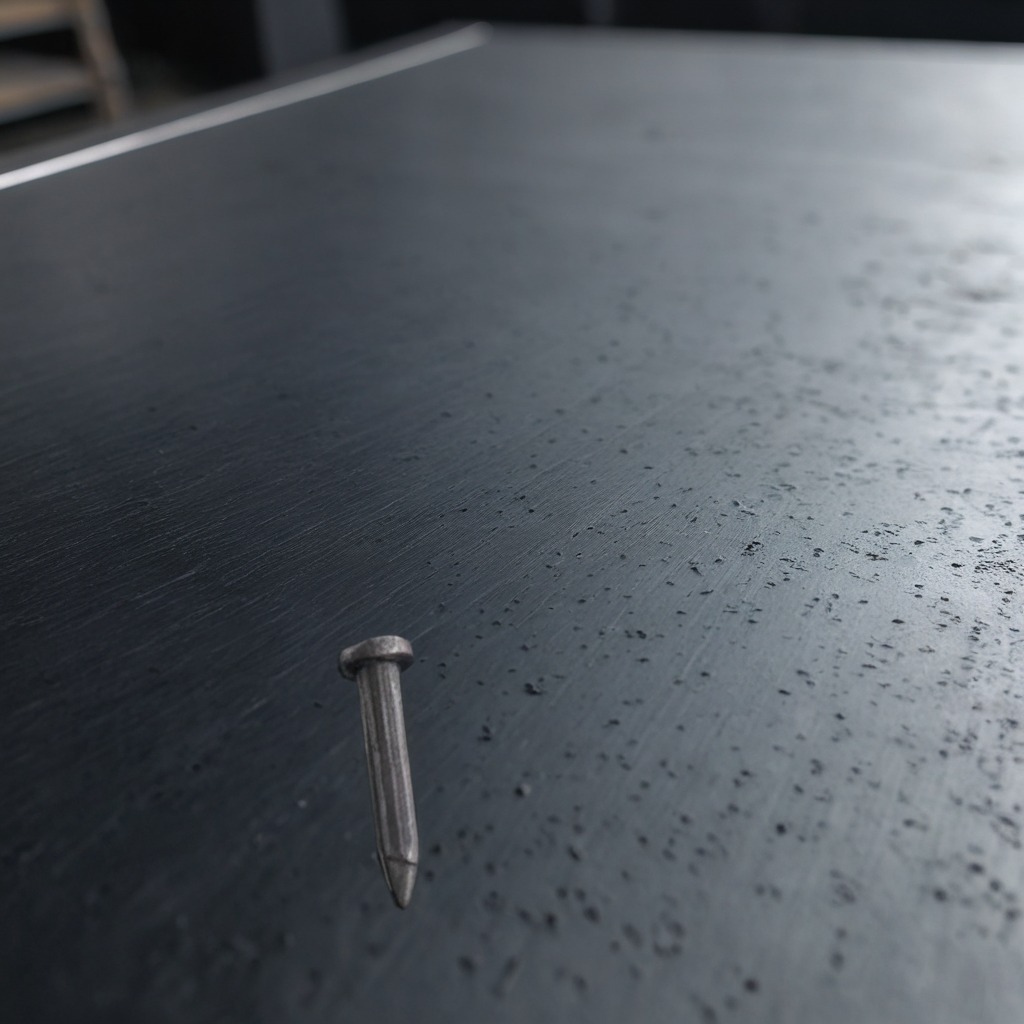
A nail is lying on a cold steel table in a mining workshop.